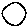
Label: circle